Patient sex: M
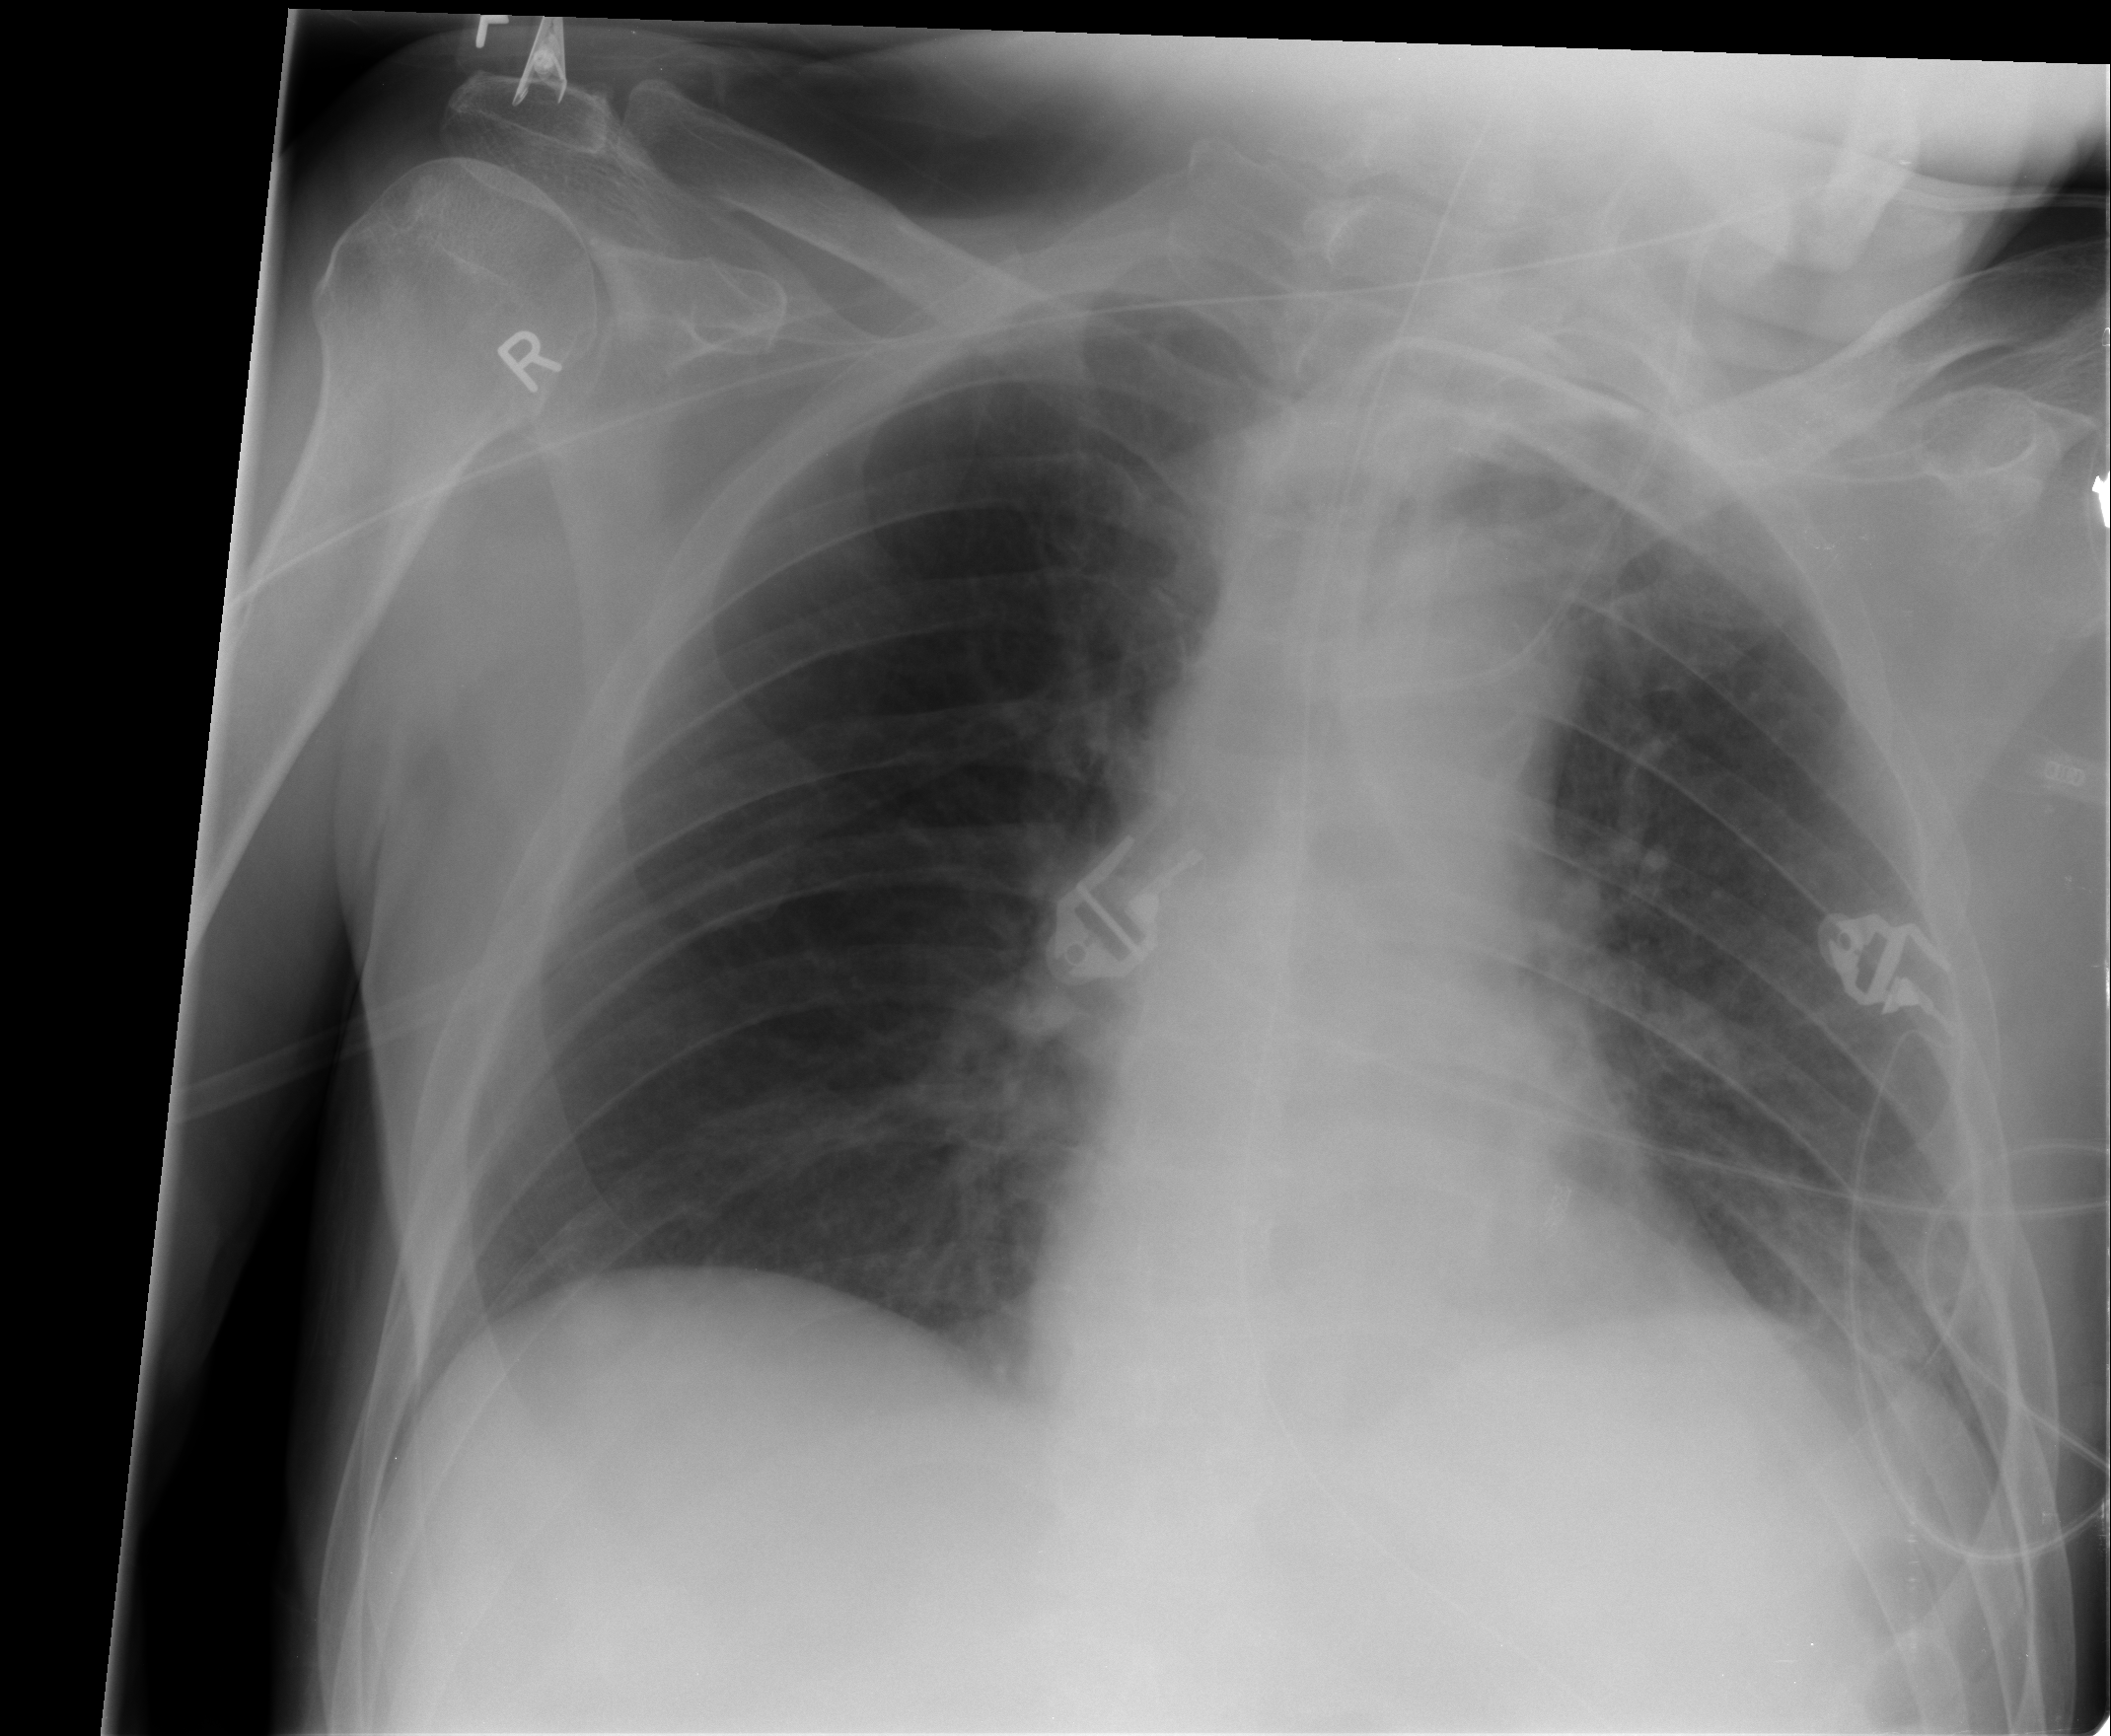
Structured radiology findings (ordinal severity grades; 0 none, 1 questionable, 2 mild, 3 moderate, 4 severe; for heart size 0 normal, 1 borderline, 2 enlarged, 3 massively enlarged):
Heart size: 0
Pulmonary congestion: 0
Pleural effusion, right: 0
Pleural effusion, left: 0
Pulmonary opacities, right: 0
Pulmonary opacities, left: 0
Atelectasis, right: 0
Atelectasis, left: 1